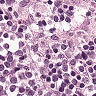
Metastatic tissue present: no